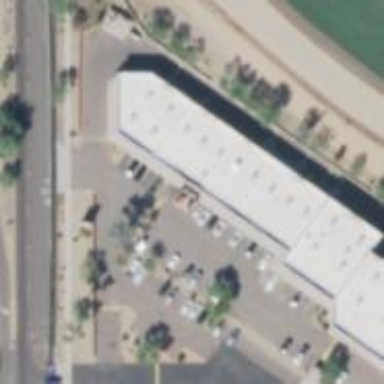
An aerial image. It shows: Swimming pool shop.